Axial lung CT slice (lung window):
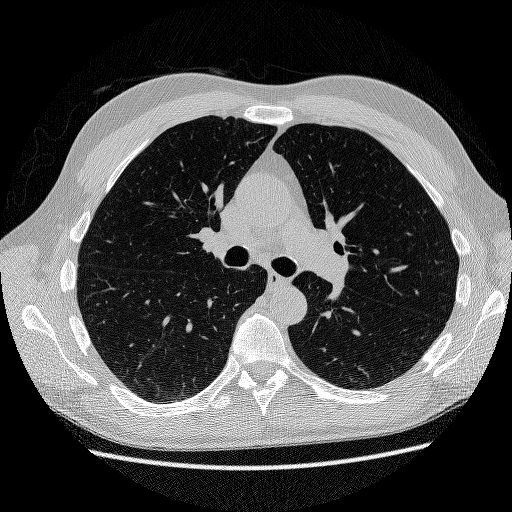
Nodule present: no